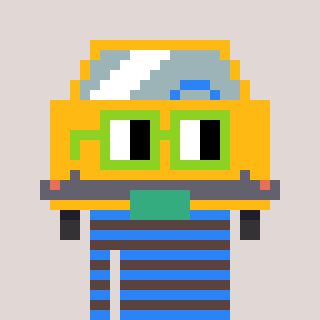
a pixel art character with square light green glasses, a taxi-shaped head and a darkbrown-colored body on a warm background